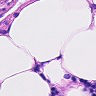
Metastatic tissue present: no